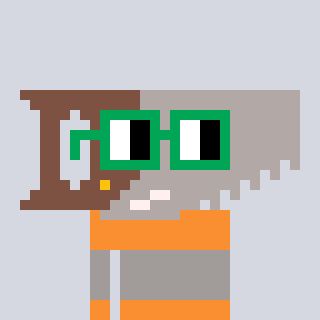
a pixel art character with square green glasses, a saw-shaped head and a orange-colored body on a cool background